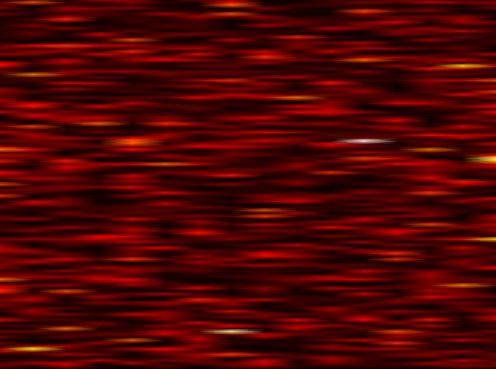
Label: WOLA